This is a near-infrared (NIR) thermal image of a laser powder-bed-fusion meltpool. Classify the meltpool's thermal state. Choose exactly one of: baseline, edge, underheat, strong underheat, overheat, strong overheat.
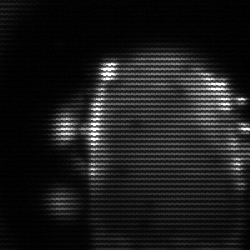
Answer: baseline